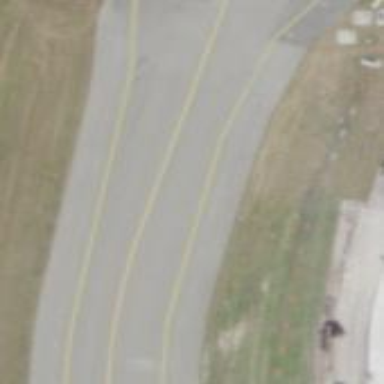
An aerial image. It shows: Image of taxiway at airport.